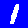
Digit: 1